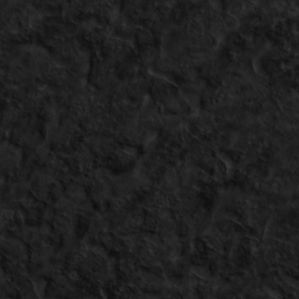
Label: non_frost